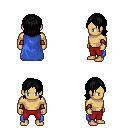
a pixel art fantasy rpg character, male body template, human, tanned skin, blue cape, red pants, black long bangs hairstyle, cloth bracers, four views (front, back, left, right), 2x2 character sprite sheet, small pixel art, hard edges, no anti-aliasing